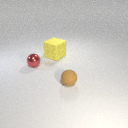
small red metal sphere to the left of large yellow rubber cube